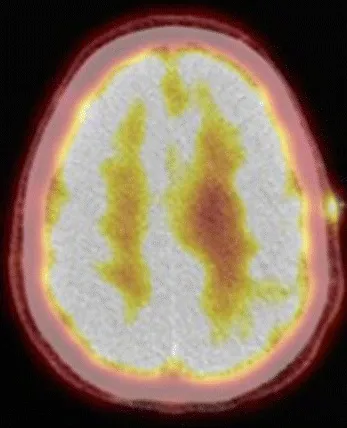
PET-CT demonstrating local recurrence in the left scalp.
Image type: radiology (pet)